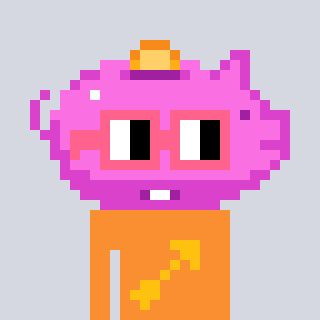
a pixel art character with square pink glasses, a piggybank-shaped head and a orange-colored body on a cool background